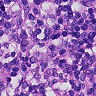
Metastatic tissue present: no